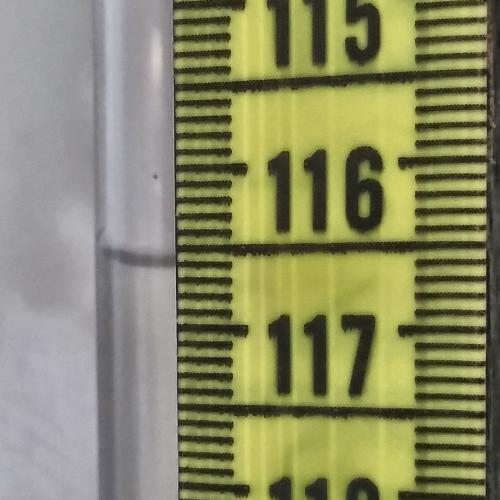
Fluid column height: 116.6 cm